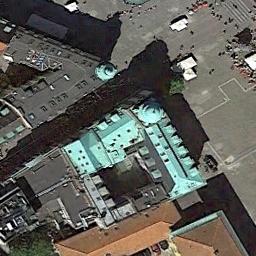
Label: church